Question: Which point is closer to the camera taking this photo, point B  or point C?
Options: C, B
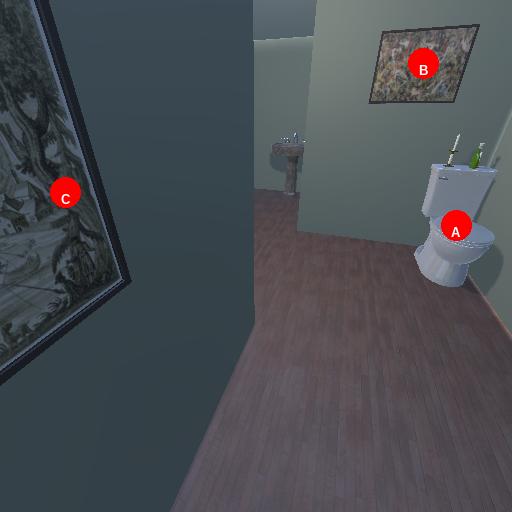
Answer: C